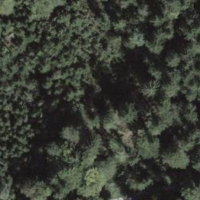
EUNIS habitat code: 44
Species observed at this site:
Lysimachia nemorum